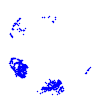
Particle: kaon